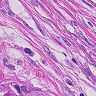
Metastatic tissue present: yes